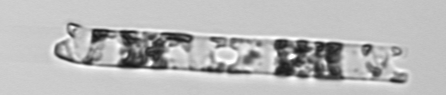
Label: Eucampia